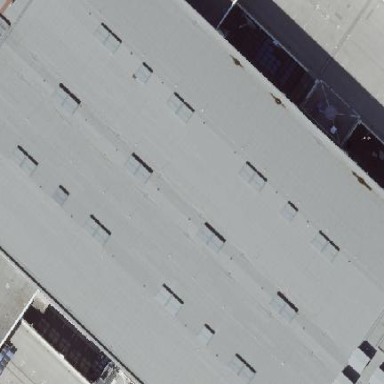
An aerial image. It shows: Exhibition hall with flat roof.